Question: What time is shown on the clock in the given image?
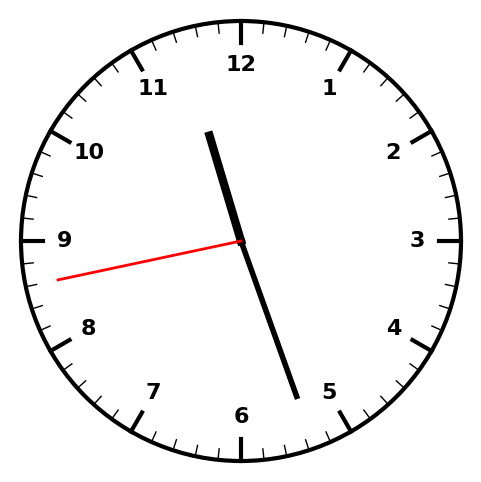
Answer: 11:26:43